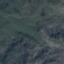
Land use / land cover class: HerbaceousVegetation